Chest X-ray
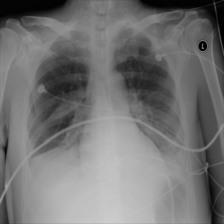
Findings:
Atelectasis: positive
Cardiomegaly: negative
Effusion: negative
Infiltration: negative
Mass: negative
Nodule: negative
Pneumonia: negative
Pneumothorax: negative
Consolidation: negative
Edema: negative
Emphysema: negative
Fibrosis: negative
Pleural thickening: negative
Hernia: negative